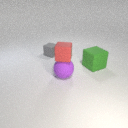
large purple rubber sphere below small red rubber cube